Question: I have been trying to configure a simple pass through proxy using wso2 esb, which points to a REST service in https port.
I had tried doing the same using my development machine (Windows 7) and it is successful.
But when I try repeating the same in production server, in RHEL, I get 'The system cannot infer the transport information' error in system log.
1. Created passthrough proxy service pointing to https://some.domain.in/something/something.
2. Tried CURL to https://some.domain.in/something/something and its shows the response properly
3. Imported certificate from the site to client-truststore.jks. Same was done locally and it worked.
4. in axis2.xml, edited <parameter name="HostnameVerifier">AllowAll</parameter>under https transporter
1. When clicked in test in configuration console, I got the following message, Invalid address

1. CURL the proxy service URL, and got Empty response
2. Checked system logs and saw below logs
Am I missing out something?
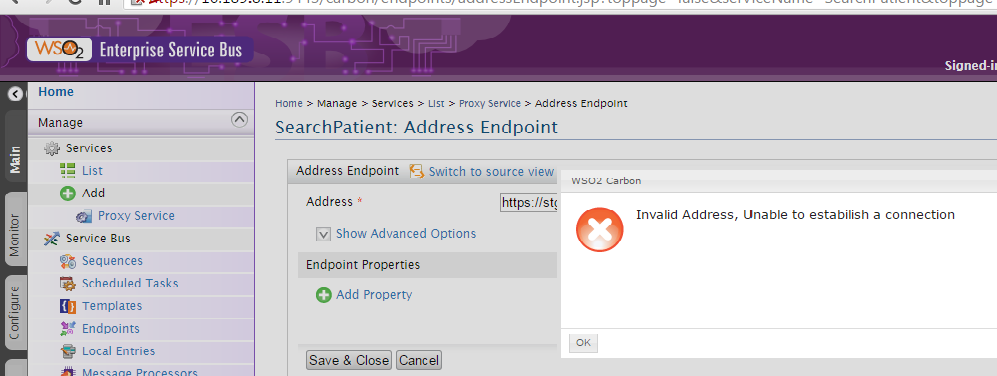
Answer: I could see in the wso2-error-logs following messages
'''
ERROR {org.apache.synapse.transport.passthru.TargetHandler} - I/O
error: handshake alert: unrecognized_name
javax.net.ssl.SSLProtocolException: handshake alert: unrecognized_name
'''
Then I realised that I was using locally but in production.
And in there are some changes in SSL handling
'''
The JDK 7 release supports
the Server Name Indication (SNI) extension in the JSSE client. SNI,
described in RFC 4366 enables TLS clients to connect to virtual
servers.
'''
In order to bypass this, I added 'JAVA_OPTS="-Djsse.enableSNIExtension=false"' in wso2server.sh and restarted.
This solved my problem.
Not sure if this is the correct way though
<URL> helped me finally